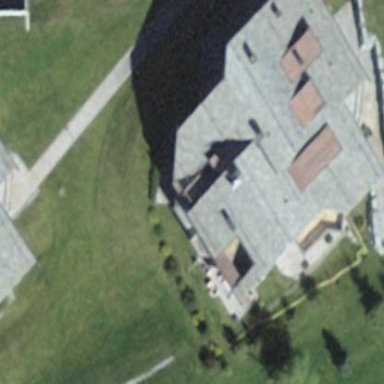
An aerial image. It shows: Part of building.